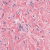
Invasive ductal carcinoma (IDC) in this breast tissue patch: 1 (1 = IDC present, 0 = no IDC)